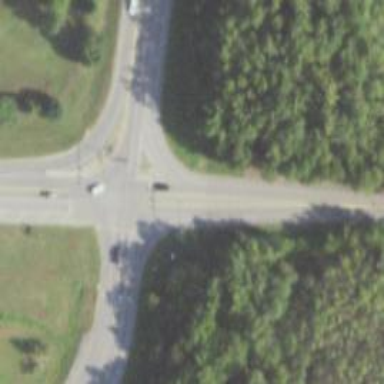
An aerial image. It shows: Secondary link road.